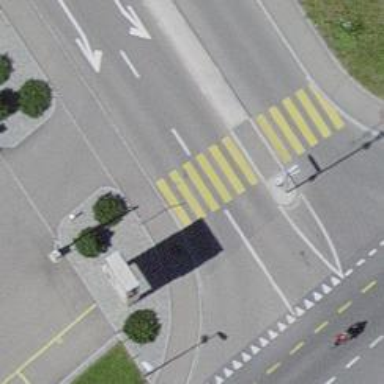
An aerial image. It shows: Uncontrolled road crossing with markings.